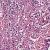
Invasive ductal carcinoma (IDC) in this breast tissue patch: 1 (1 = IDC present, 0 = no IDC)